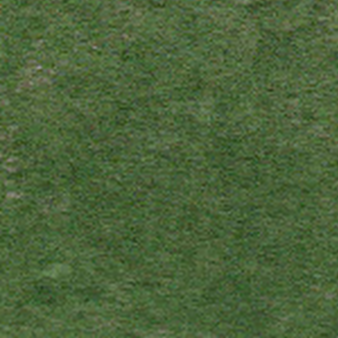
Label: other